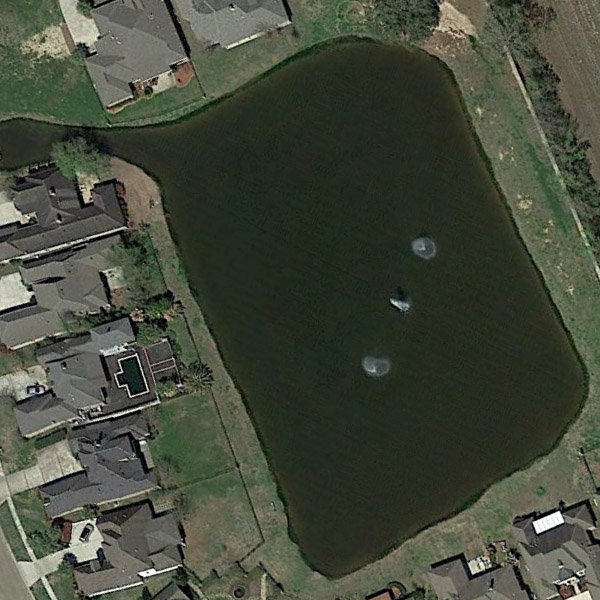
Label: Pond